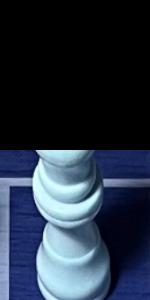
Label: King_White